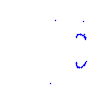
Particle: proton